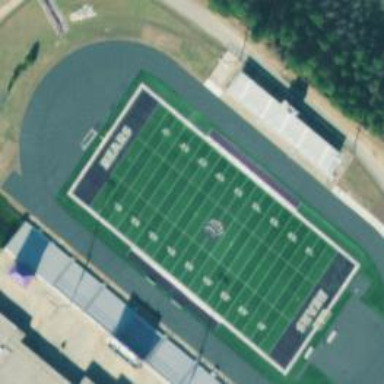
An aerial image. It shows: American football pitch.